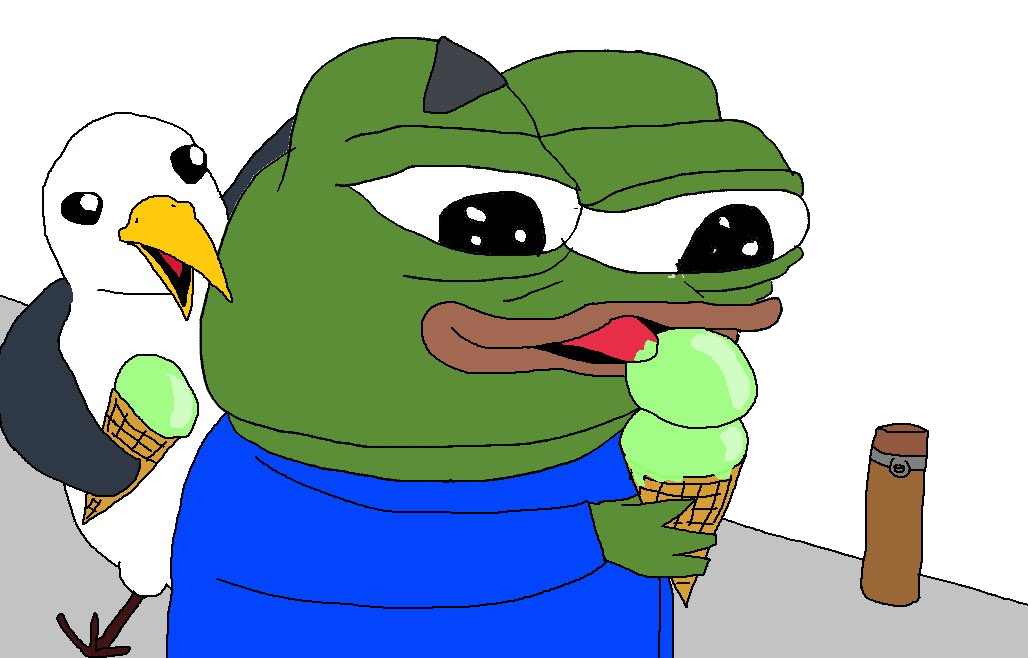
Label: 5_Pepe